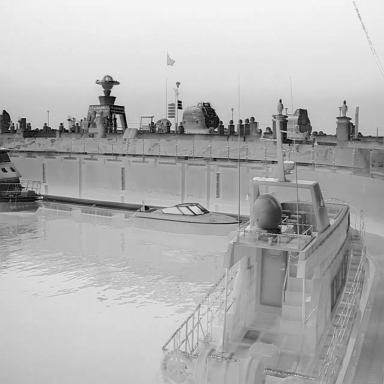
There are two canoes in the infrared image.